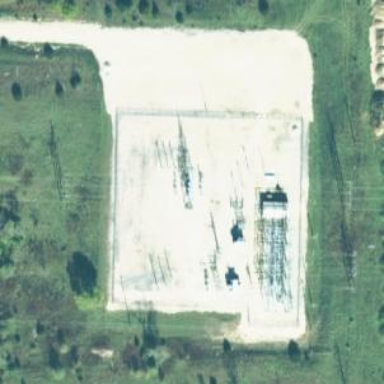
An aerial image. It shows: Switch used for power control.